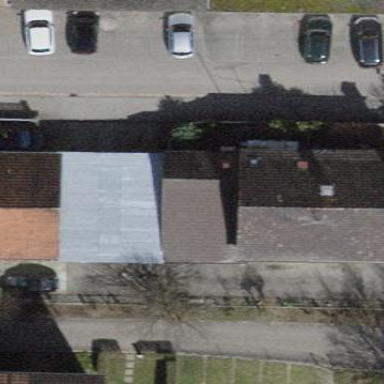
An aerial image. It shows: Building with tile roof.